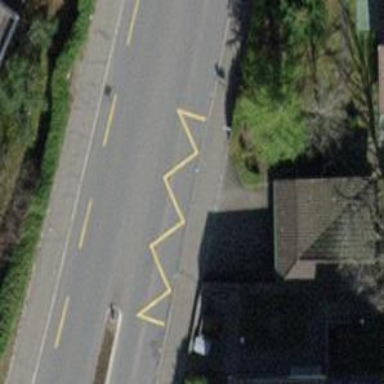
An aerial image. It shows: Bus stop equipped with public transport stop position.